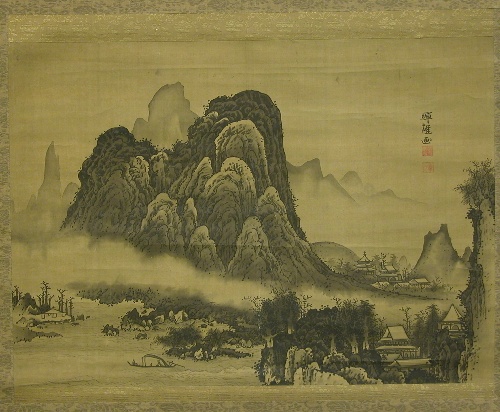
Artist: Soga Shōhaku
Artist bio: Japanese, 1730–1781
Date: ca. 1761–63
Object type: Hanging scroll
Classification: Paintings
Medium: Hanging scroll; ink and color on silk
Culture: Japan
Period: Edo period (1615–1868)
Dimensions: Image: 18 x 25 in. (45.7 x 63.5 cm)
Overall with mounting: 54 1/2 x 29 5/8 in. (138.4 x 75.2 cm)
Overall with knobs: 54 1/2 x 32 in. (138.4 x 81.3 cm)
Department: Asian Art
Credit line: The Howard Mansfield Collection, Purchase, Rogers Fund, 1936
Accession year: 1936
Repository: Metropolitan Museum of Art, New York, NY
Tags: Mountains|Landscapes